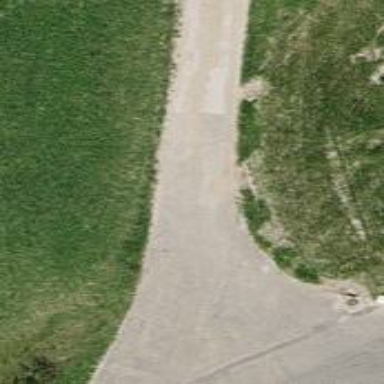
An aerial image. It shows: Well-maintained track road of grade 1.